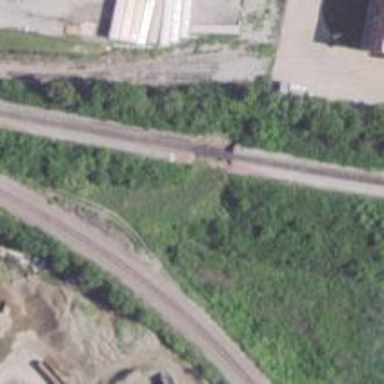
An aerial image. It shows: Abandoned railway spur on embankment.